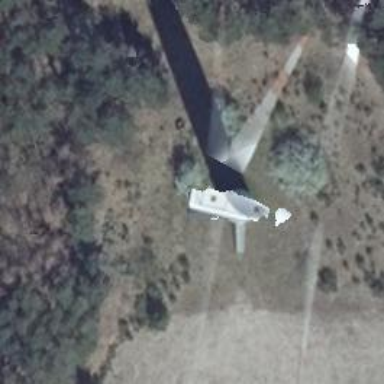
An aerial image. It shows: Wind power generator utilizing wind turbines.